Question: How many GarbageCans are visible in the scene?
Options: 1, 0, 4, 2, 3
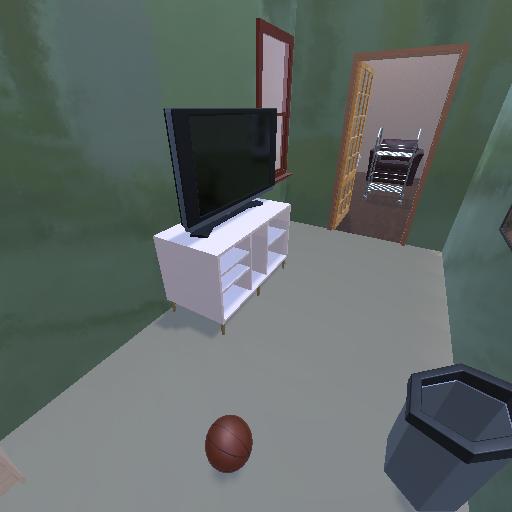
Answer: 1